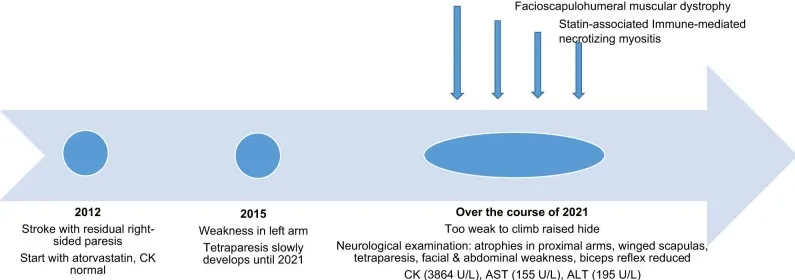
Timeline of the patient's milestones, CK: creatine kinase; AST: aspartate transferase; ALT: alanine transferase; ENMG: electroneuromyography; HMGCR: 3-hydroxy-3-methylglutaryl coenzyme A reductase.
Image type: chart (chart)